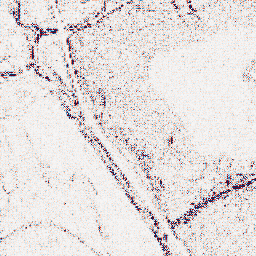
Category: wavelet
Decomposition family: wavelet_dwt
Decomposition parameters: wavelet: db2
level: 1
Upsampling method: bicubic_16x
Upsampling parameters: scale: 16
Upsampling scale: 16